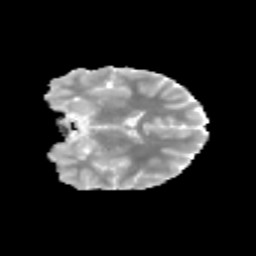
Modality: MD
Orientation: coronal
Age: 14
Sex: female
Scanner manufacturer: siemens
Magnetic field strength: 3 T
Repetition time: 3.8 s
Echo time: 0.07 s